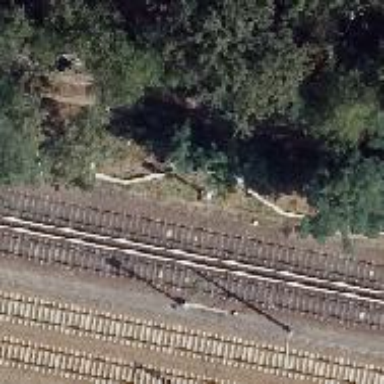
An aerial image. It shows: Railway signal.